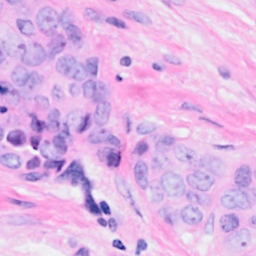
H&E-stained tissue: Breast